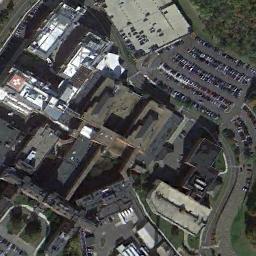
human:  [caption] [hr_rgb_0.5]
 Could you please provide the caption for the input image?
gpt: The commercial area is near a parking lot .

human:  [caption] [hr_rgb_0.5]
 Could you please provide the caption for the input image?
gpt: The rooms are spaced differently .

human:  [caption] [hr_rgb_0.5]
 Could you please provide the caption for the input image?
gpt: A commercial area with lots of buildings of different heights is next to the parking lot .

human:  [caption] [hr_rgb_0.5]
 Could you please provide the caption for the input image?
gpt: In a business district there are several tall buildings of different shapes and several roads with many cars  There are many cars in the open space beside the road .

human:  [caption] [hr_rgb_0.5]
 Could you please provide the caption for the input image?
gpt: A parking lot beside some buildings on a commercial area .